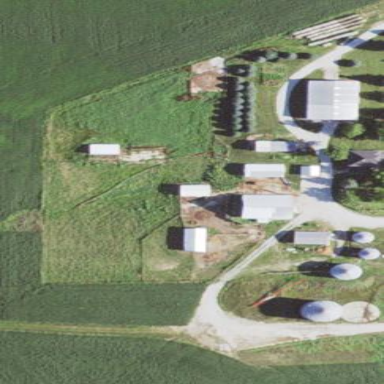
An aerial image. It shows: Farmyard area.